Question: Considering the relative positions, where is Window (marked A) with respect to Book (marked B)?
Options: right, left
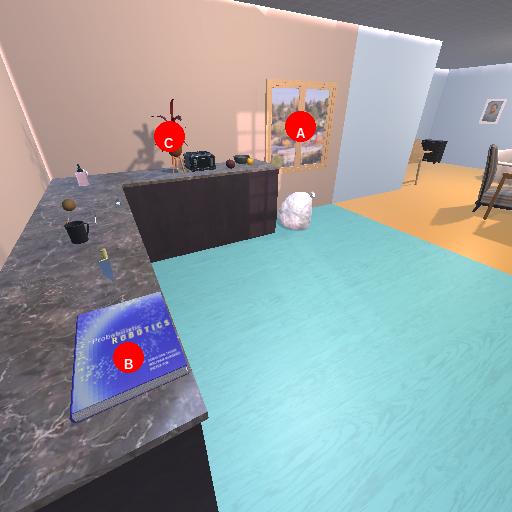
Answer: right